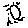
Label: sun